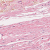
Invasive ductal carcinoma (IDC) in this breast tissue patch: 0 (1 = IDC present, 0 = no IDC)